五年级 · 立体几何学
一个长方体的玻璃缸, 从里面量长 8 分米, 宽 6 分米，高 4 分米。玻璃缸里水深 2.8 分米。如果投入一块棱长为 4 分米的正方体铁块（如下图），缸里的水溢出多少升?

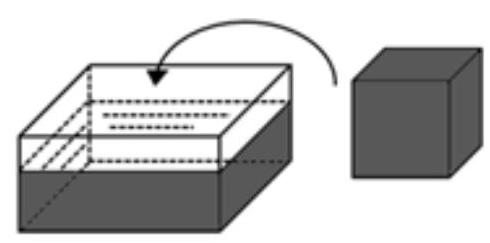
答案: 解6.4 升

【分析】用玻璃缸里水的体积加上正方体铁块的体积, 再减去玻璃缸的容积, 就是溢出的水的体积,据此解答。

【详解】 $8 \times 6 \times 2.8+4 \times 4 \times 4-8 \times 6 \times 4$

$=134.4+64-192$

$=6.4$ (立方分米)

6.4 立方分米 $=6.4$ 升

答: 缸里的水溢出 6.4 升。

【点睛】解答本题的关键是要熟记长方体和正方体体积的计算公式。